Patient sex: M
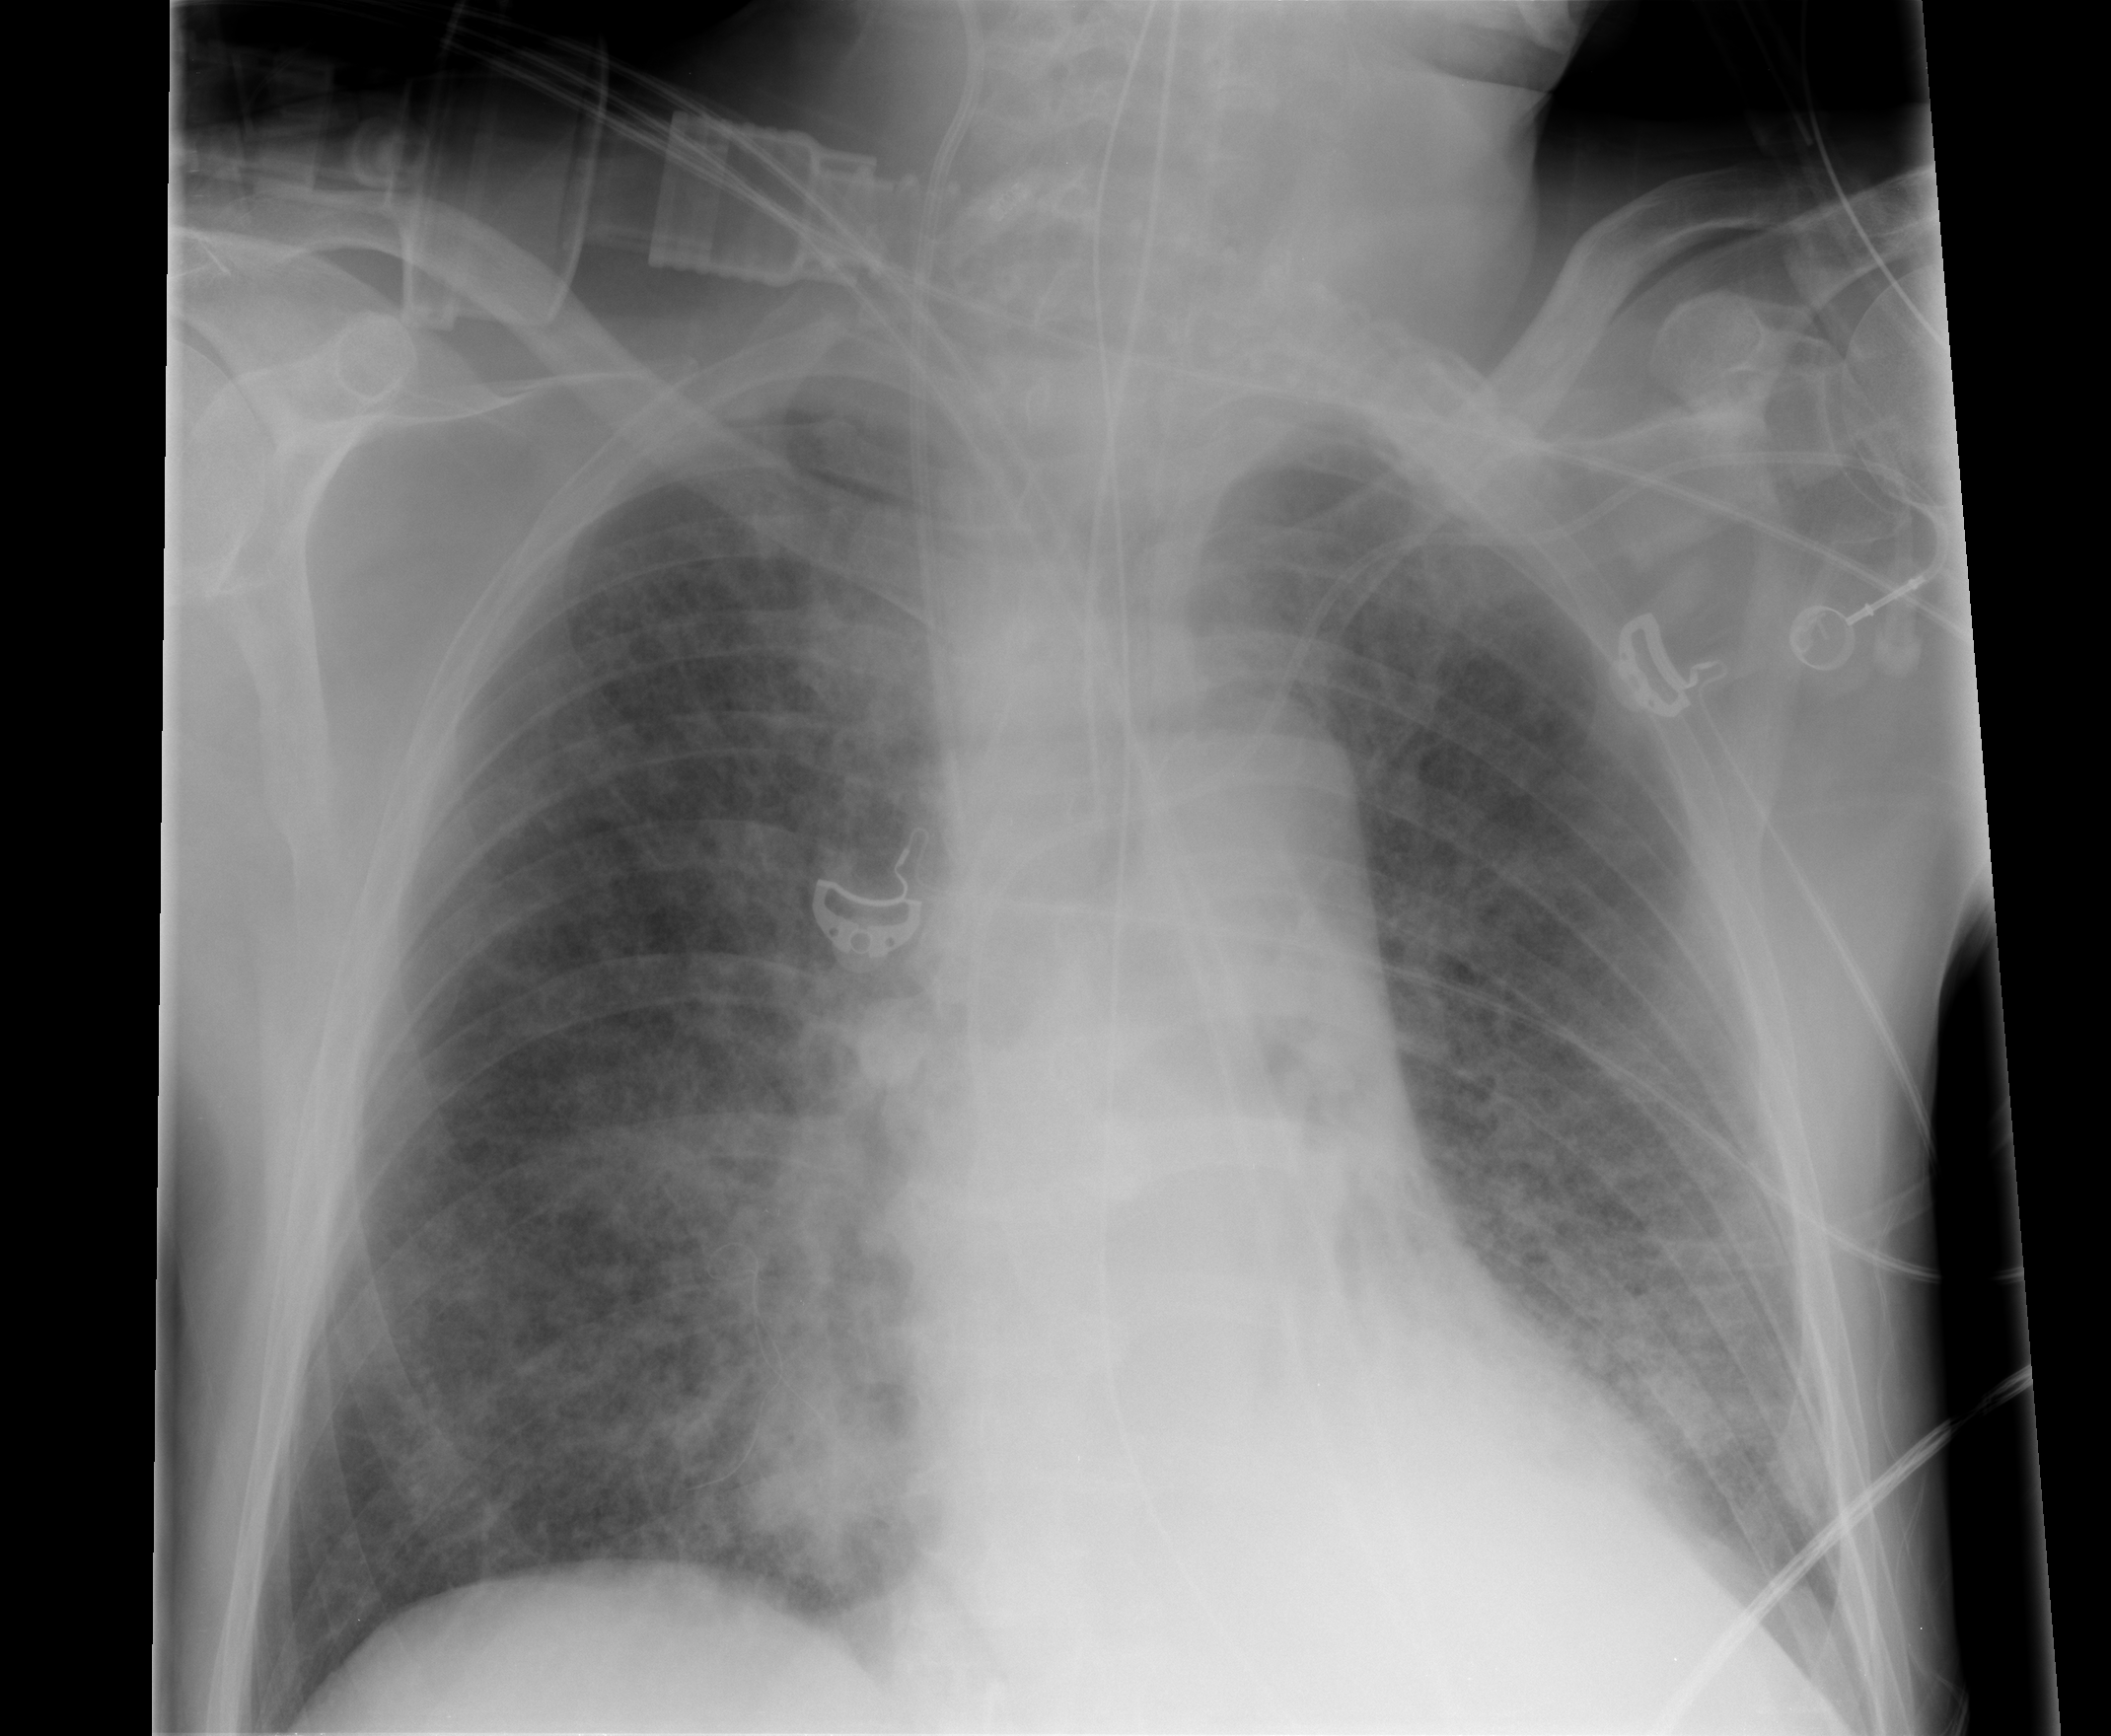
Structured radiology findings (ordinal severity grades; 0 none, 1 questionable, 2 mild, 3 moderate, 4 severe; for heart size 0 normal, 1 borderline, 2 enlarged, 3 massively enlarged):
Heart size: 0
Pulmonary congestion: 1
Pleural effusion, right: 0
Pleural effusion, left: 1
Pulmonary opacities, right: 2
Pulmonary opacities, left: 2
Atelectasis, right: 0
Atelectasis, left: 2